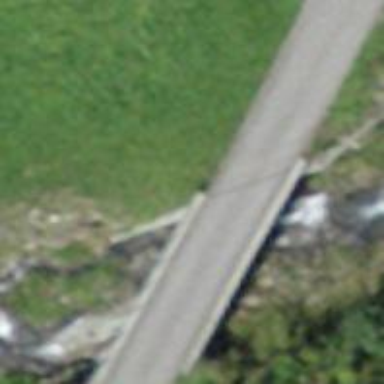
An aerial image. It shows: Service road that crosses over bridge.